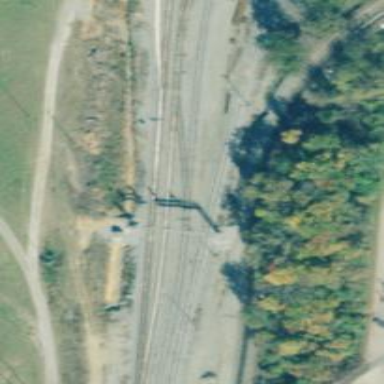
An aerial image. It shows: Railway signal.